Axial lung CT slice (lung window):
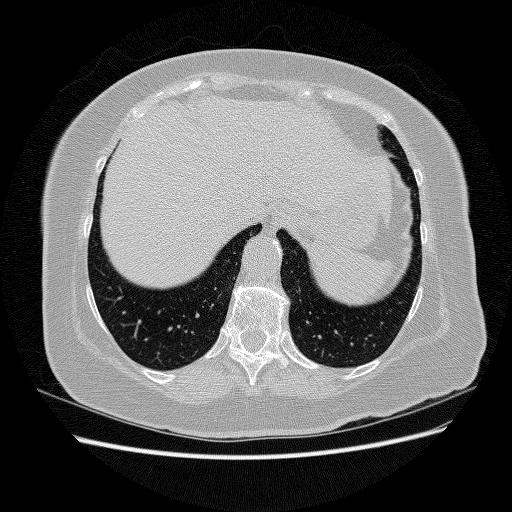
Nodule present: no